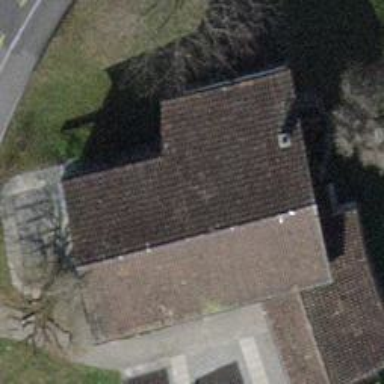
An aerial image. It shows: Kindergarten building.